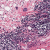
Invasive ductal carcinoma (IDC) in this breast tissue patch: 1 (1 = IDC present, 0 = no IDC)